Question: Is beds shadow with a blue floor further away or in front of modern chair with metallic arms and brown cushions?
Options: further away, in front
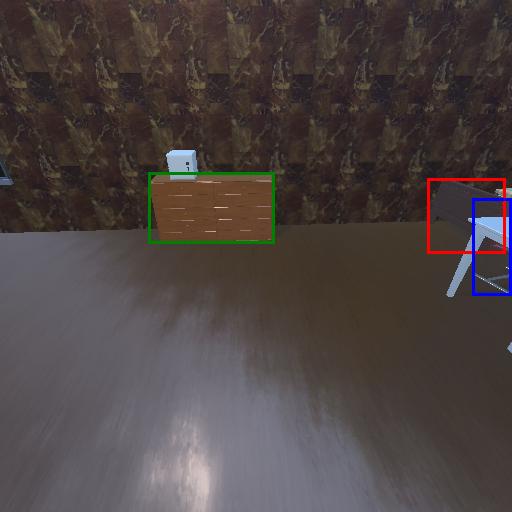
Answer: further away